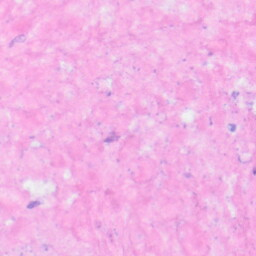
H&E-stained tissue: Kidney